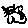
Label: cat